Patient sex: M
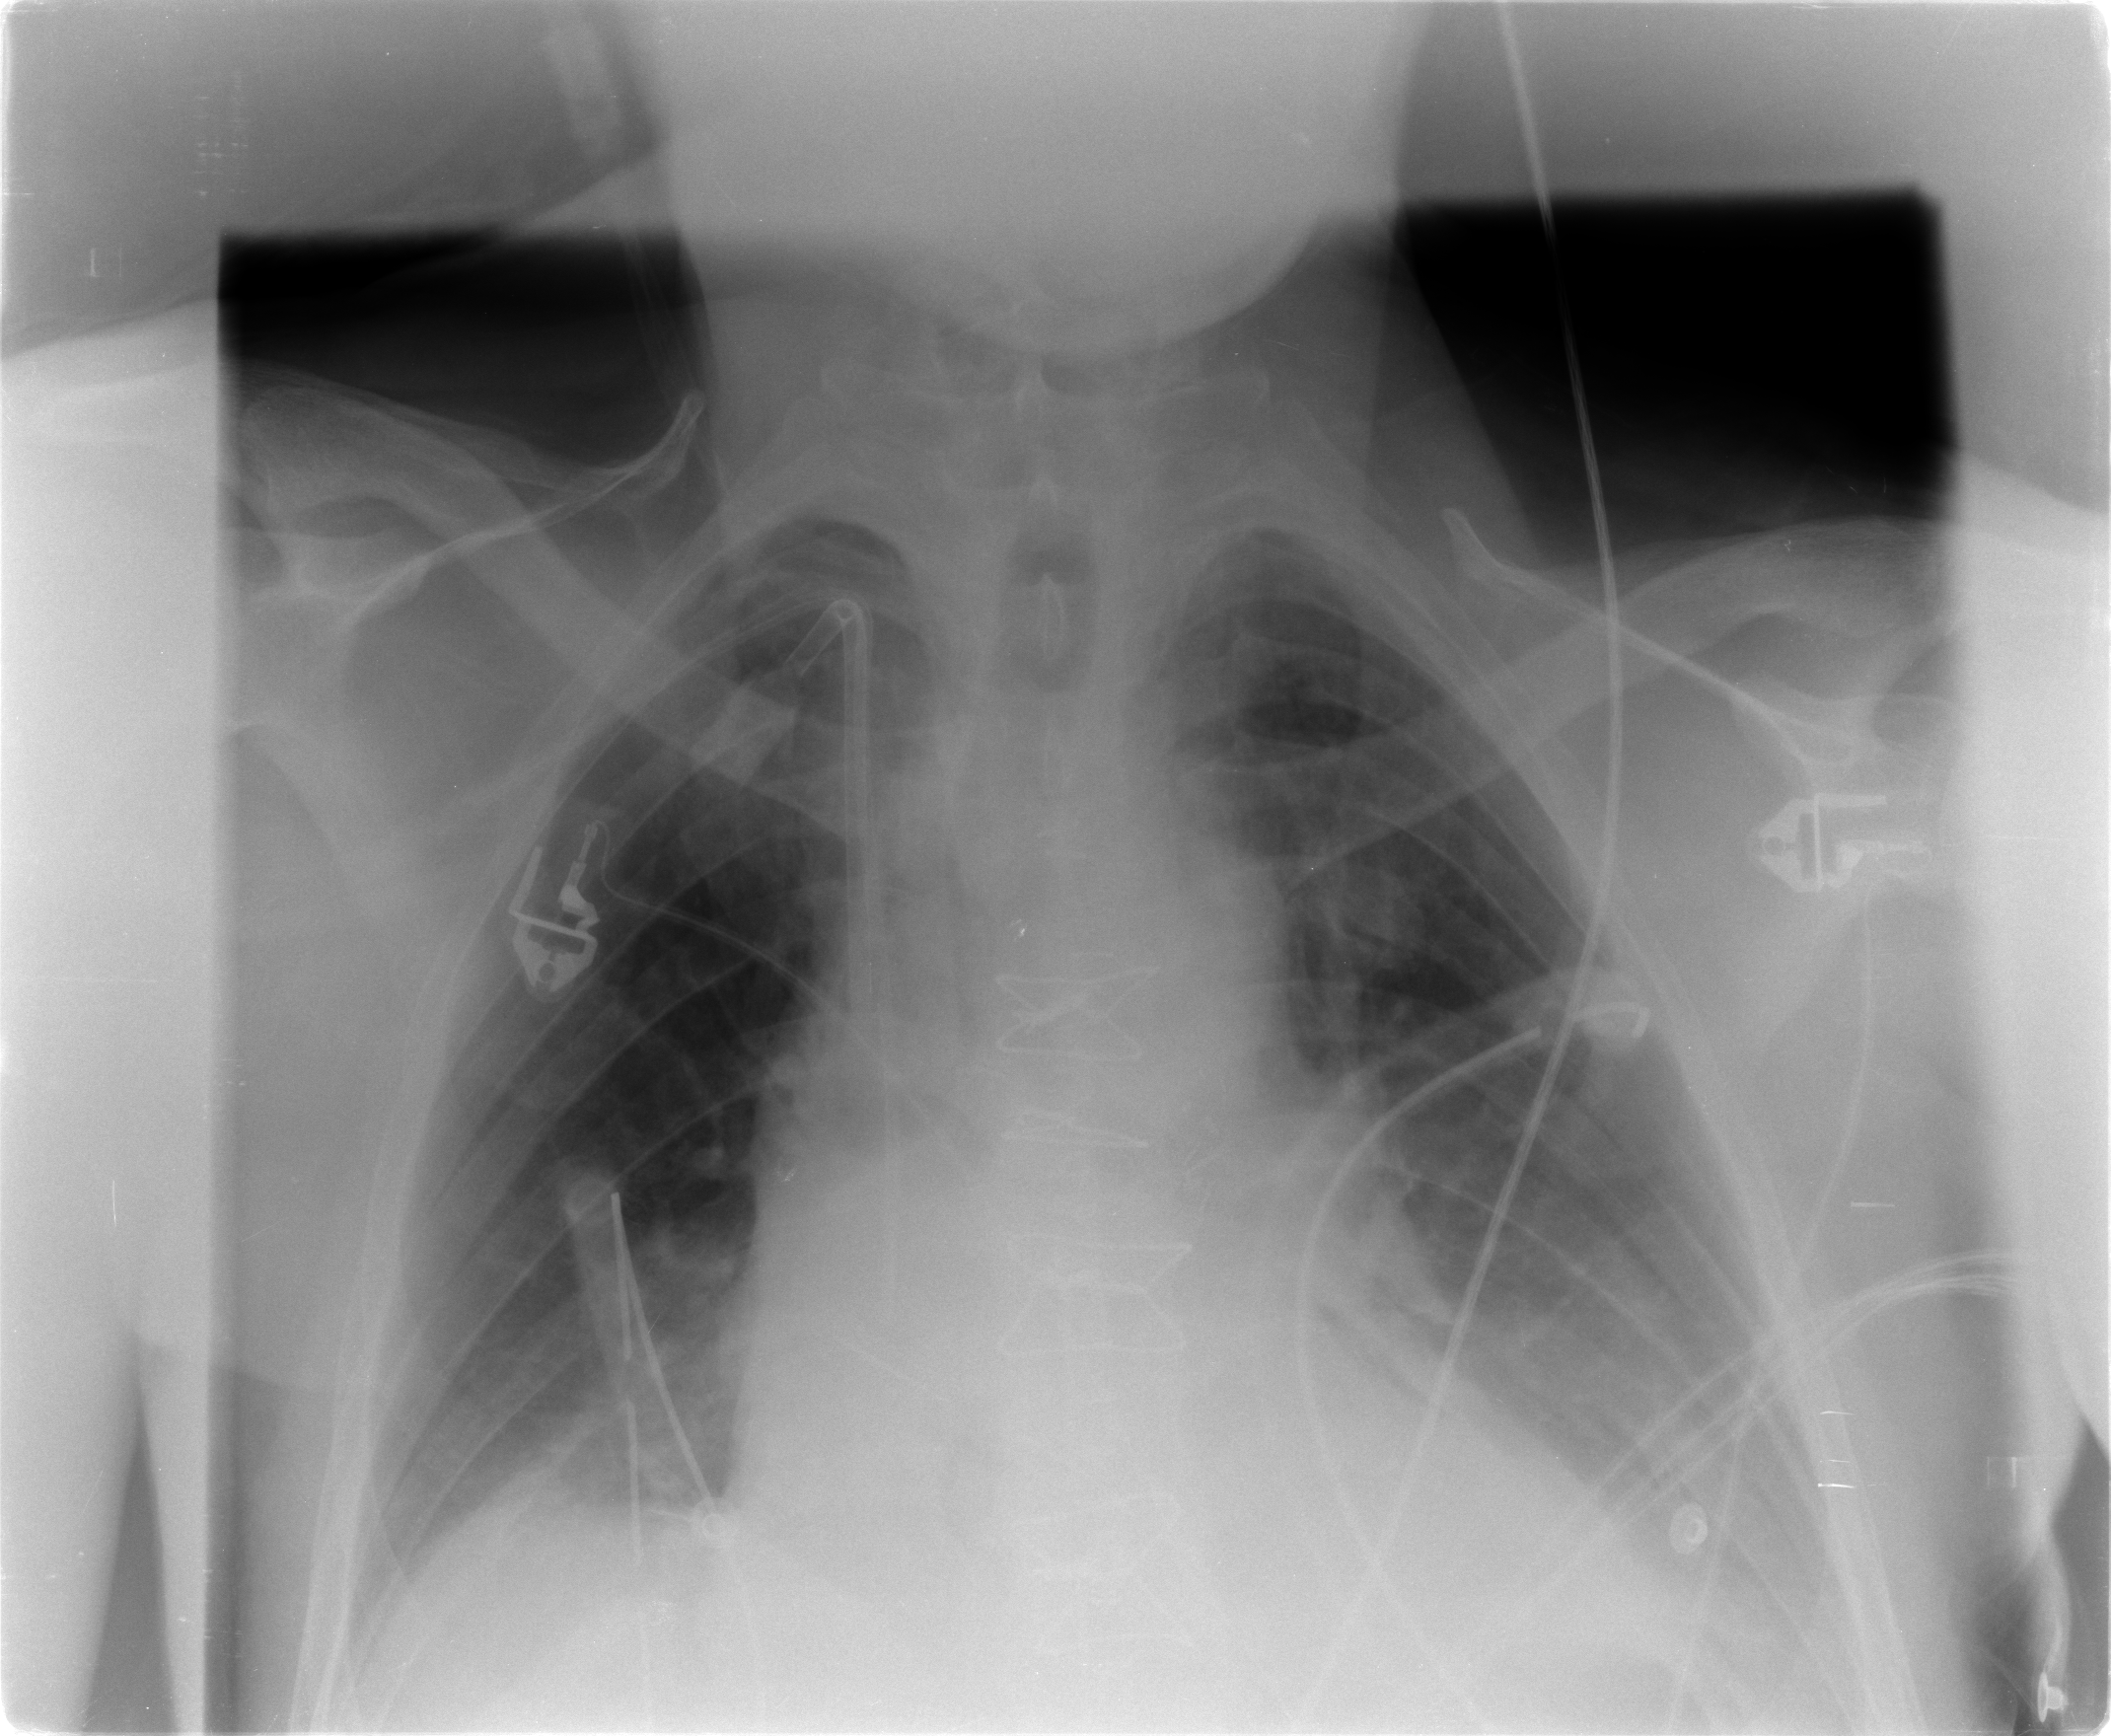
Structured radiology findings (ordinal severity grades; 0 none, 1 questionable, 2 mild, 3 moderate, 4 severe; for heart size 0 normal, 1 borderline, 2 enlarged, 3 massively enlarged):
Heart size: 0
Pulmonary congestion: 2
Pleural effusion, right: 2
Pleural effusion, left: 2
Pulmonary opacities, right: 0
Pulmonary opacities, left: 0
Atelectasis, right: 2
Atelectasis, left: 2